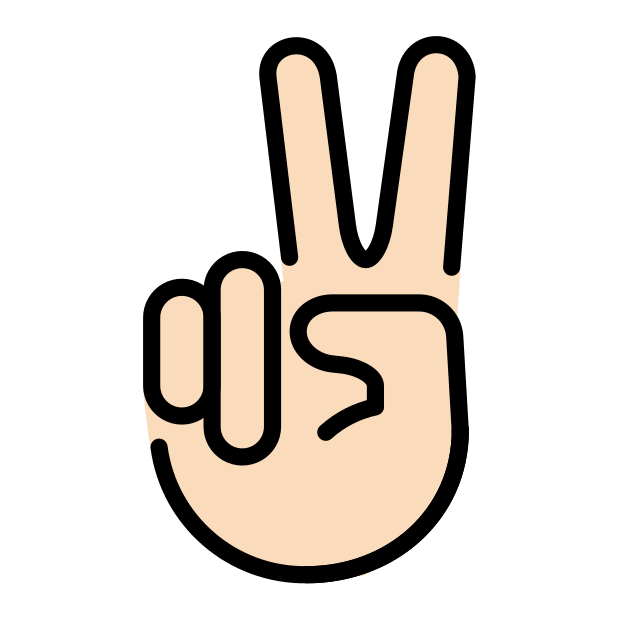
victory hand: light skin tone